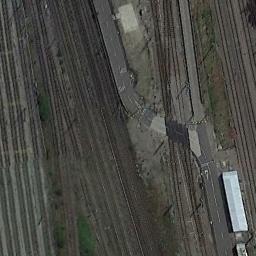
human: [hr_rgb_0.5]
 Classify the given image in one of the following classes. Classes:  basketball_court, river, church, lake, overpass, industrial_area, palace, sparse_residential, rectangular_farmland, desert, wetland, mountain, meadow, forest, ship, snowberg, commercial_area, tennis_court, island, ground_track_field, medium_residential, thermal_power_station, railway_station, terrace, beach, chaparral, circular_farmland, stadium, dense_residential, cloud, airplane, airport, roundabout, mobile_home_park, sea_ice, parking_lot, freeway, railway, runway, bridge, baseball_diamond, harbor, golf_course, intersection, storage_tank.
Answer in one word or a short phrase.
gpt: railway